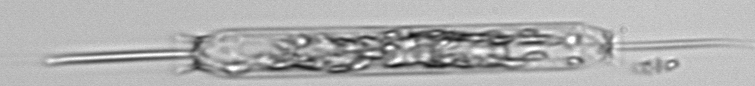
Label: Ditylum_brightwellii